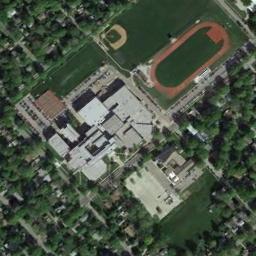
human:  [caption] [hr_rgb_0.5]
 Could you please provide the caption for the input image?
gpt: A track and field is built in the middle of a residential area, Surrounded by a lot of vegetation .

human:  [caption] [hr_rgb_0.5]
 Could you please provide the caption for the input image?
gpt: There are many buildings next to the ground track field .

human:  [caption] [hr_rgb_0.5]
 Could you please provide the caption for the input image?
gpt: The ground track field is surrounded by some trees and houses arranged neatly and a baseball diamond is next to the ground track field .

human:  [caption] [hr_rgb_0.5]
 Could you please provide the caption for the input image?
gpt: There is a road beside the track and field .

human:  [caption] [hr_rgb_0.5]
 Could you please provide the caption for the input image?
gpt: There are some buildings and trees beside the ground track field .